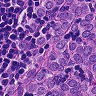
Metastatic tissue present: yes